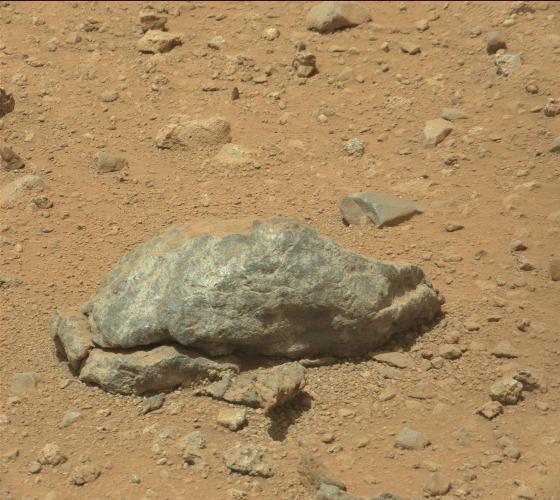
Terrain classes present: Gravel / Sand / Soil, Rock, Shadow